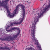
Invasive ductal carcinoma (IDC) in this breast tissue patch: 0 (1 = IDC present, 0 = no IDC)